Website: bh-photo
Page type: billing-address
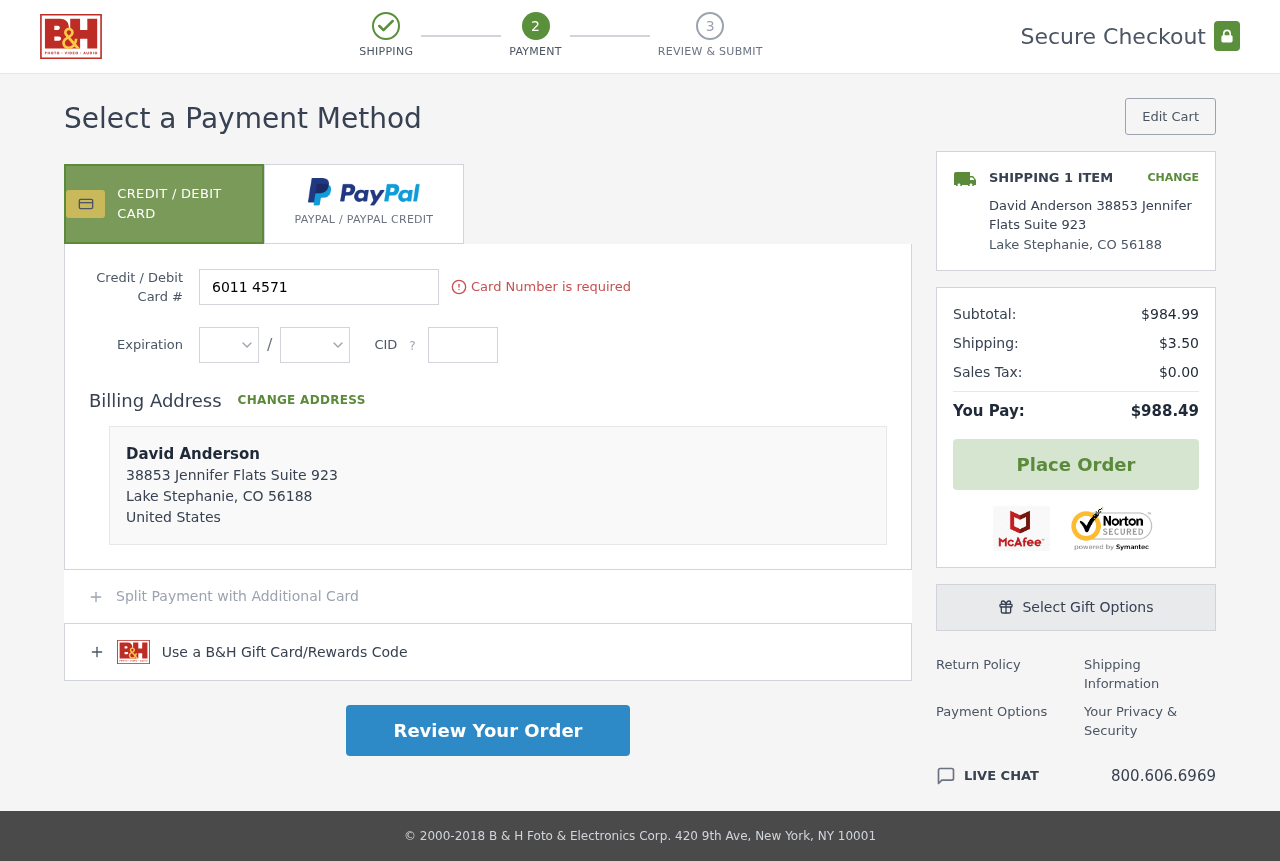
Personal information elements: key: PII_CARD_CVV
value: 368
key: PII_CARD_EXPIRY_MONTH
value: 09
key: PII_CARD_EXPIRY_YEAR
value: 26
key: PII_CARD_NUMBER
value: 6011 4571 6623 2294
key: PII_CITY
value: Lake Stephanie
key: PII_COUNTRY
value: United States
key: PII_FULLNAME
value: David Anderson
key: PII_FULLNAME2
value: David Anderson
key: PII_POSTCODE
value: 56188
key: PII_STATE_ABBR
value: CO
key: PII_STREET
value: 38853 Jennifer Flats Suite 923
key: PII_POSTCODE_FULL
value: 56188
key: PII_POSTCODE_NUMERIC
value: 56188
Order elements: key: ORDER_NUM_ITEMS
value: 1
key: ORDER_SUBTOTAL
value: $984.99
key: ORDER_SHIPPING_COST
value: $3.50
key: ORDER_TAX
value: $0.00
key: ORDER_TOTAL
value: $988.49